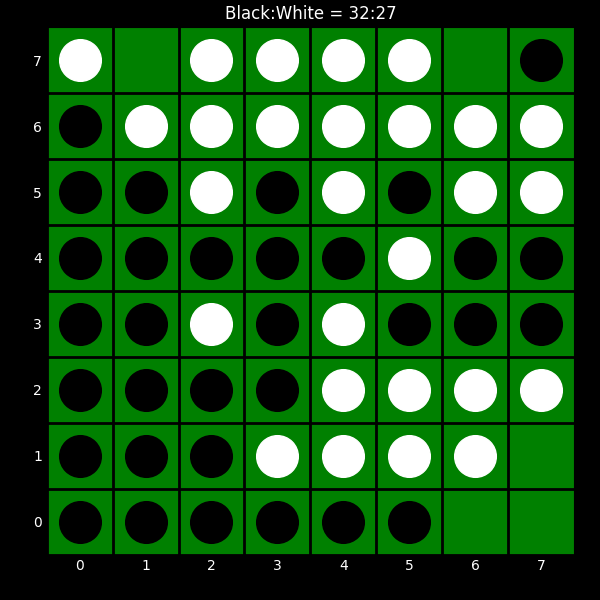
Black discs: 32
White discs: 27